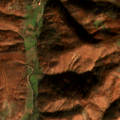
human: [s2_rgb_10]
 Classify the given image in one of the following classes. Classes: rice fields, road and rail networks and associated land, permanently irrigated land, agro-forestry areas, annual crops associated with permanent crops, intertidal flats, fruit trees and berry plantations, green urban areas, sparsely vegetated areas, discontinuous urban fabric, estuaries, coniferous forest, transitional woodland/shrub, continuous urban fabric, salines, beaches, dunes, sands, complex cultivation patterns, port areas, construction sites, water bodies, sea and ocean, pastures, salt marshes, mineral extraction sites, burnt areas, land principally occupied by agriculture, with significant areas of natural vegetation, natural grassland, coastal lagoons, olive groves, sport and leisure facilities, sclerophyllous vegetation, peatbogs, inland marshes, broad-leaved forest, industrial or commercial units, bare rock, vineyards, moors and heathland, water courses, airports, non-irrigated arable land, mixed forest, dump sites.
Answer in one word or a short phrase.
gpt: complex cultivation patterns, land principally occupied by agriculture, with significant areas of natural vegetation, broad-leaved forest, transitional woodland/shrub